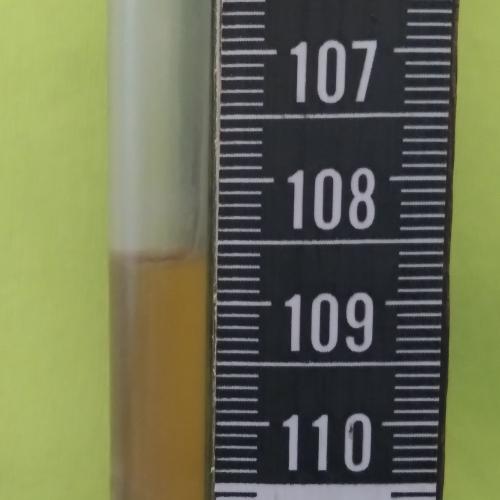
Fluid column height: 108.6 cm